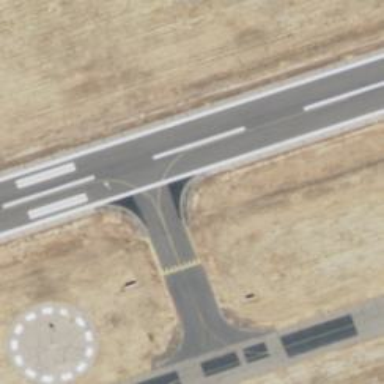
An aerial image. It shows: Image of taxiway at airport.